Question: I need to draw a bitmap on top of a completely rendered GLSurfaceView. By completely rendered I mean that the entire thing is filled with colorized triangles. Obviously the bitmap will hide the triangles underneath it, but I would like to minimize how much is hidden.

The bitmap is 64x64 pixels and has many empty areas that are translucent in the PNG file. When I draw the bitmap by making a square with two triangles, the translucent areas become black (the green areas in the picture above), perhaps because the app background is black. Is there an easy way to get the translucent areas to not affect the image (the second image above)? Do I need to create a complex set of triangles that exactly outlines the non-translucent parts when I render the bitmap?
I am developing on a Motorola Xoom, Android 3.0. Thanks for your time.
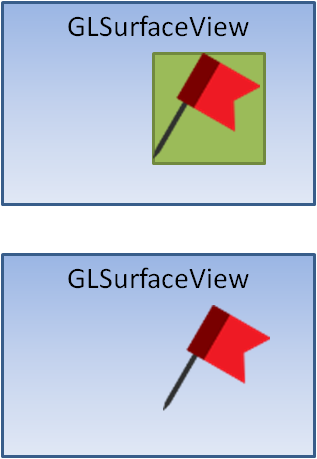
Answer: Use the <URL>.